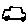
Label: car